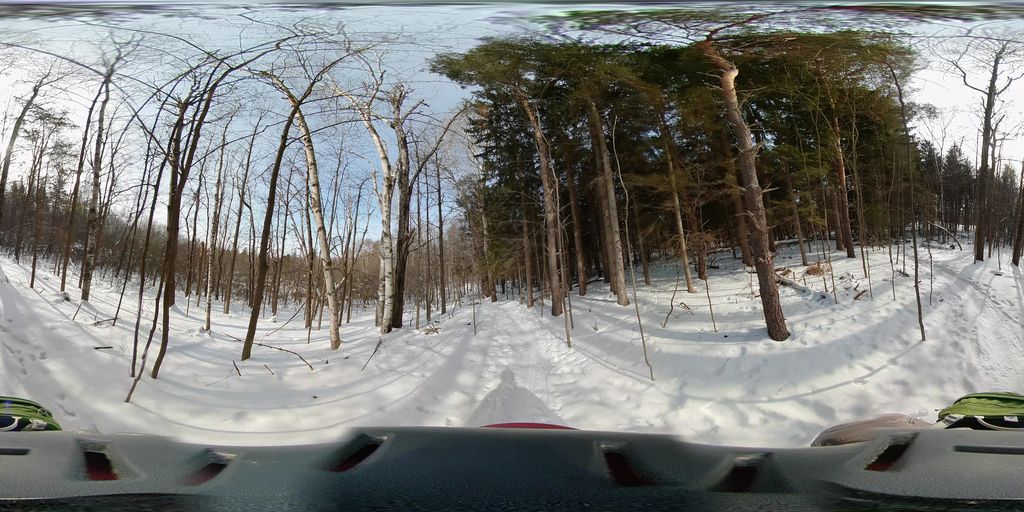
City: ottawa-gatineau